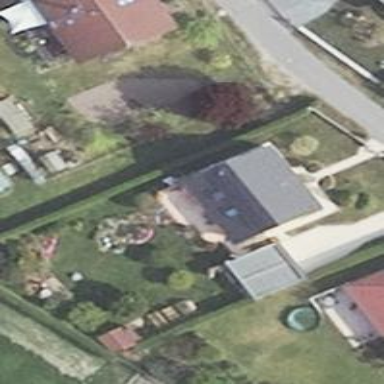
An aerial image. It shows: Simple house.